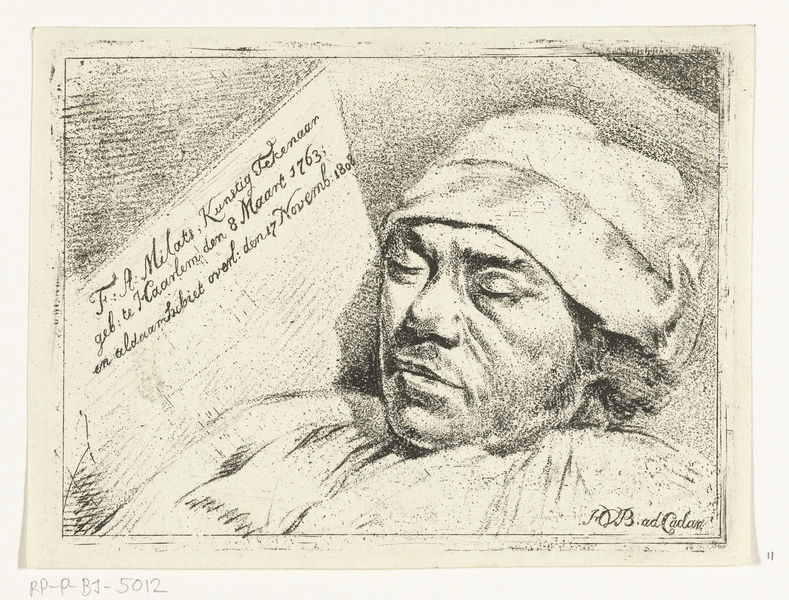
Titel: Portret van de schilder Franciscus Andreas Milatz op zijn doodsbed
Künstler: Hermanus van Brussel
Standort: Amsterdam
Institution: Rijksmuseum
Schlagwörter: homme, chapeau, gravure, mort, signature, dessin, fusain, mars, encre, mine, vêtement, cercueil, 17, plomb, 1763, 1808, épitaphe, 8 mars, 8, novembre